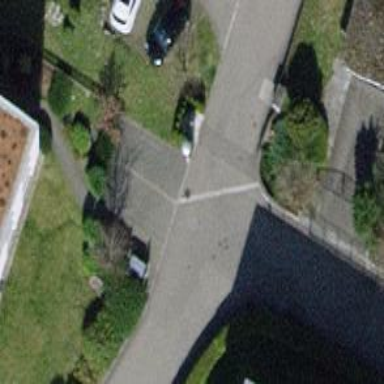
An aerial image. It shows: Residential road without sidewalk.